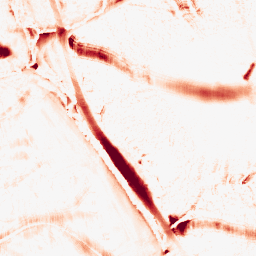
Category: morphological
Decomposition family: morphological_ellipse
Decomposition parameters: operation: opening
width: 30
height: 20
Upsampling method: cubic_catmull_rom
Upsampling parameters: scale: 2
Upsampling scale: 2